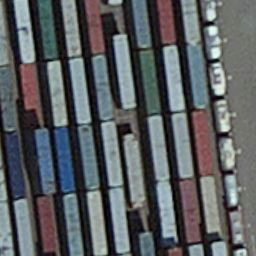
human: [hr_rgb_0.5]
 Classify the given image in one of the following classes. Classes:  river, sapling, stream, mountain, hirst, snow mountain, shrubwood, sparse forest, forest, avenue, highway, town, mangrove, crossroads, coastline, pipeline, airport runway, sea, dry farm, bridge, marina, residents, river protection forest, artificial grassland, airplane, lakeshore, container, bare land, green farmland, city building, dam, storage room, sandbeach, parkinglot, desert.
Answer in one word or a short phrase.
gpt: container